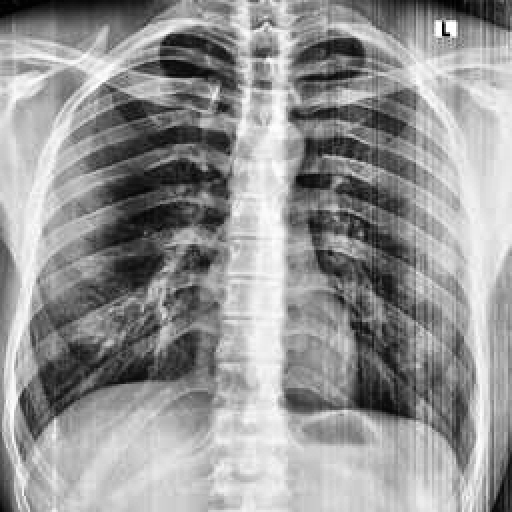
Finding: NORMAL